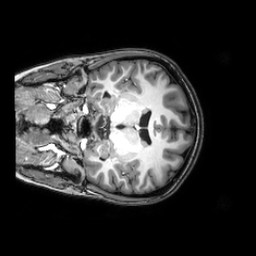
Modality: T1w
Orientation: coronal
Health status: healthy
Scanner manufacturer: philips
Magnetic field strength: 3 T
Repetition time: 0.0077 s
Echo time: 0.0035 s